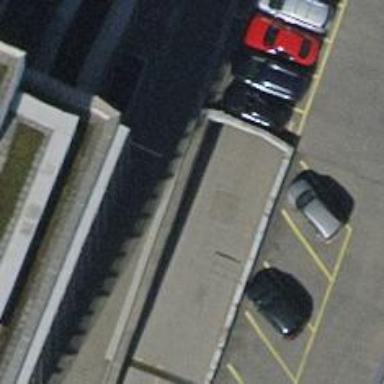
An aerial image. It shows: Lift gate barrier.